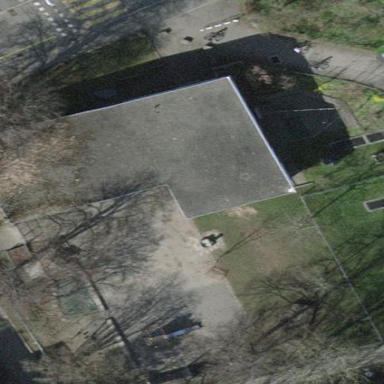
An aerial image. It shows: Kindergarten building.